Question: In our application we are showing the segmented control with dynamic segments.
If number of segments is 2-3 we have no issue, but if number of segments is 5 or more than that then the text in segment is not readable.

See the above image.
So, what is the alternate way to resolve this issue?
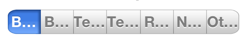
Answer: There are a couple of solutions.
1. You could use a UIPickerView instead of a UISegmentedControl
2. You could show three segments, where the first two segments are the most often used segments, and touching the third segment shows a UIPickerView with all the options.
3. You could embed the UISegmentedControl in a UIScrollView. Make sure to size your segmented control in a way that shows that it is indeed scrollable.
Which one fits best depends on your app, and what is the actual use of those segments.